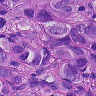
Metastatic tissue present: yes